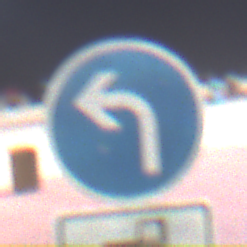
Verkehrszeichen: VorgeschriebeneFahrtrichtungLinks
Zusatzzeichen unten: MehrspurigeFahrzeugeFrei8
Umgebung: Outdoor, Urban
Tageszeit: Night
Wetter: PartlyCloudy
Licht: Artificial
Jahreszeit: NotSpecified
Kontrast: HighContrast